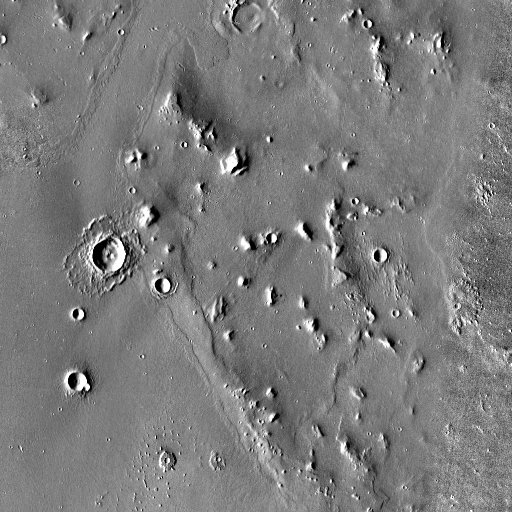
Crater classes present: Background, Other, Layered, Buried